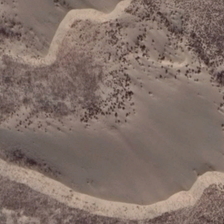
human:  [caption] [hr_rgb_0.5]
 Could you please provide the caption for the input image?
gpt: several ripples are in a piece of khaki desert .

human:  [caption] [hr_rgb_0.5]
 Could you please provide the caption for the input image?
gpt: several ripples are in a piece of khaki desert .

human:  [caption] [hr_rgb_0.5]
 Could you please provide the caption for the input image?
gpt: several ripples are in a piece of khaki desert .

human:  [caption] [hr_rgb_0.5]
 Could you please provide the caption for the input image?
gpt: several ripples are in a piece of khaki desert .

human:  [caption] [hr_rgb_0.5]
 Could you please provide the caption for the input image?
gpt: several ripples are in a piece of khaki desert .